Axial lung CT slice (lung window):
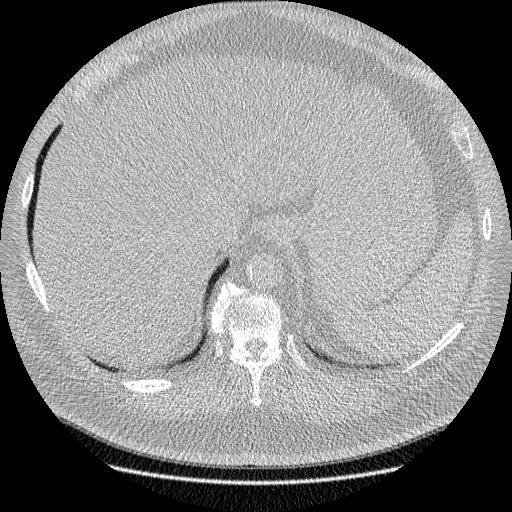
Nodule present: no